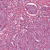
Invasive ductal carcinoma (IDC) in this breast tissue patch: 1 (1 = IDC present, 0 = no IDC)